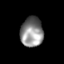
Tissue: skin
Cell type: Epithelial cells
Senescence score: 0.7683
Nuclear area (px): 659
Mean DAPI intensity: 137.343